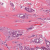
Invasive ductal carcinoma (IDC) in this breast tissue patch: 1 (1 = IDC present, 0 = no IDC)